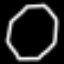
Label: octagon